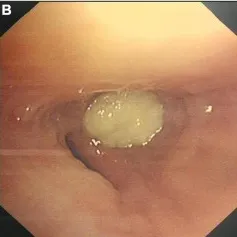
A series of bronchoscopy images. The first bronchoscopy images (B) The medial subsegment of the RML was completely obstructed by an endobronchial white necrotized mass.
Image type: endoscopy (airway_endoscopy)